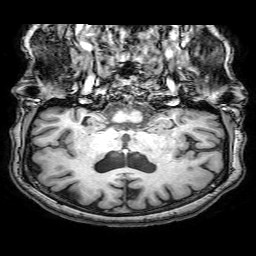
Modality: T1w
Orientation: sagittal
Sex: female
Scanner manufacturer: philips
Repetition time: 0.008143 s
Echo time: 0.00372 s